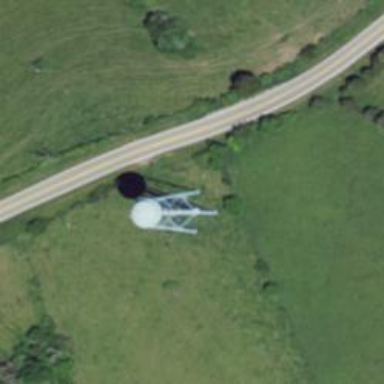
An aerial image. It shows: Water tower that is man-made.